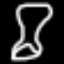
Label: hourglass